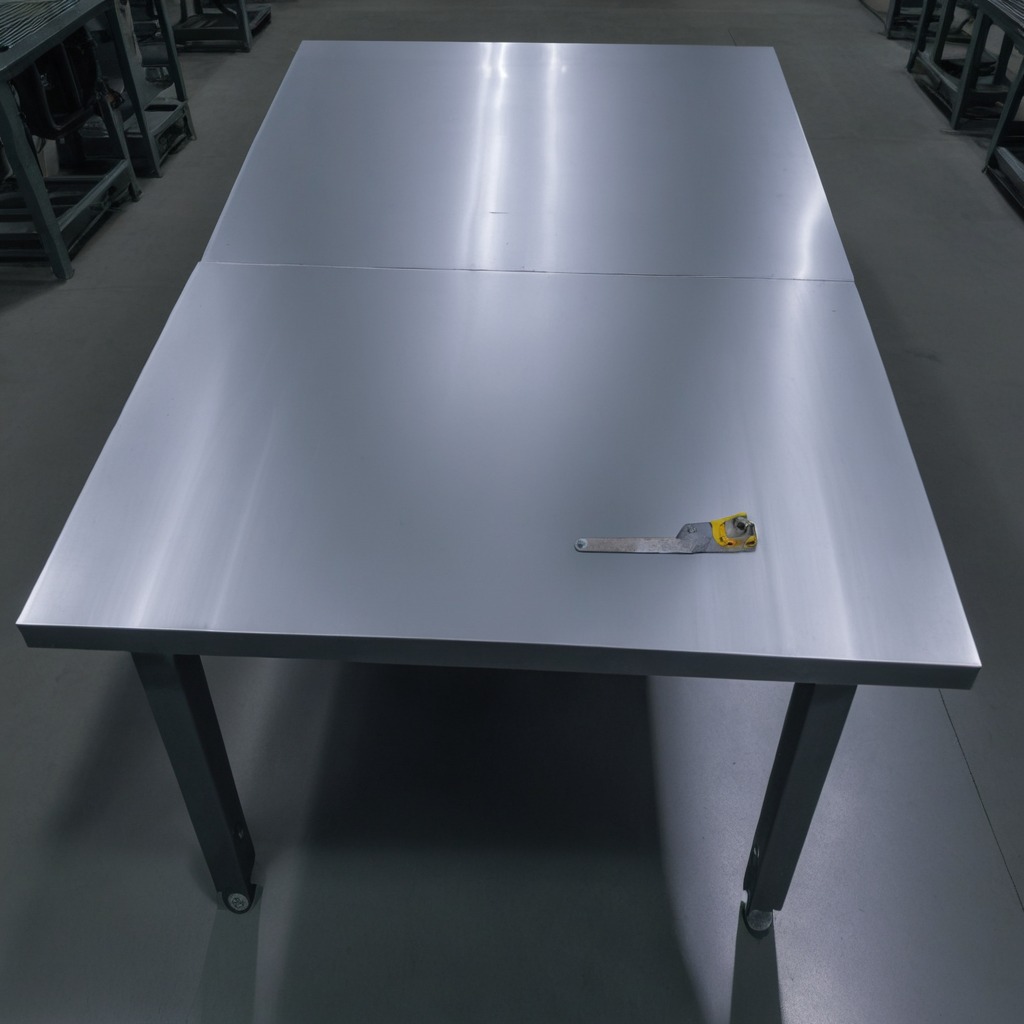
A handheld metal saw is lying on the clean empty table in the basement in the evening.